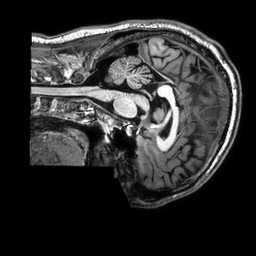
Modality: T1w
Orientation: sagittal
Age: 27
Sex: male
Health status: healthy
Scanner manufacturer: philips
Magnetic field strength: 3 T
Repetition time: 0.009 s
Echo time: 0.003996 s